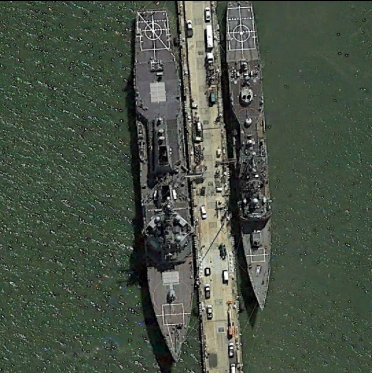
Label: destroyer